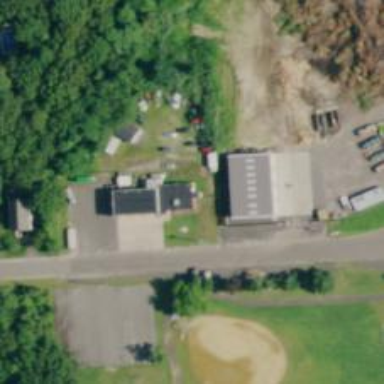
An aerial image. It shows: Ambulance station for emergencies.